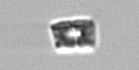
Label: Bacillariophyceae_morphotype1